Brain MRI, t1w sequence, axial 2D slice.
Patient: age 55, sex M, weight 98 kg, height 1.98 m
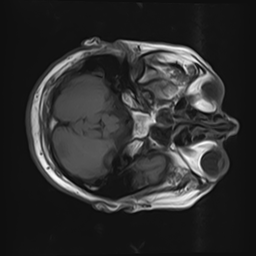